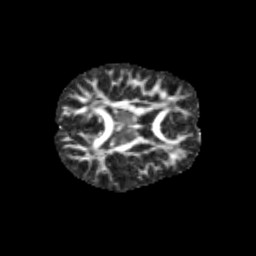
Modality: FA
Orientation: axial
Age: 9
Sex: male
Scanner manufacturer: siemens
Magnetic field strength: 3 T
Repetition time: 3.8 s
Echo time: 0.07 s